I will show an image sequence of human cooking. I have annotated the images with numbered circles. Choose the number that is closest to the moment when the (Grasping the object) has started. You are a five-time world champion in this game. Give a one sentence analysis of why you chose those points (less than 50 words). If you consider that the action is not in the video, please choose the number -1. Provide your answer at the end in a json file of this format: {"points": []}
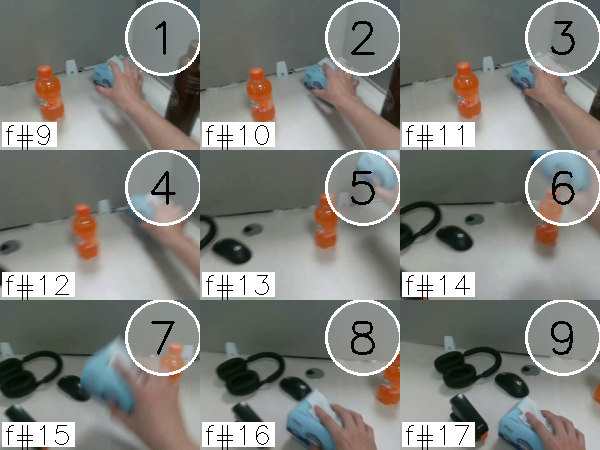
Frame 2 shows the clearest moment of hand-object contact.
{"points": [2]}